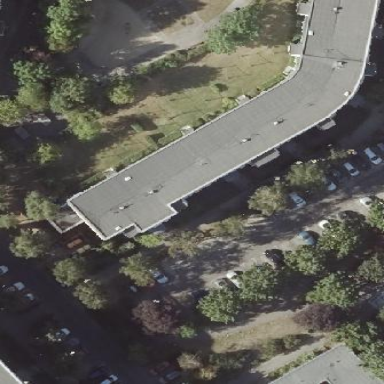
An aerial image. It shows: Flat-roofed apartment building with tar paper roofing material.